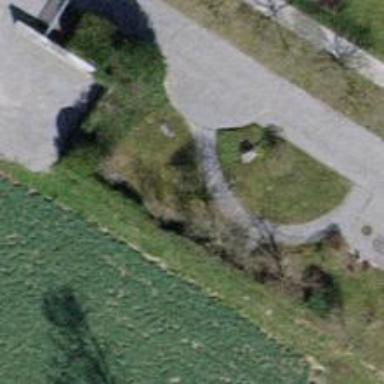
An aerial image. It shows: Bench.